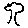
Label: tree